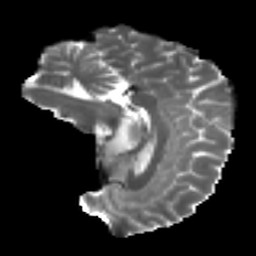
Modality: T2w
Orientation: sagittal
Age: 39
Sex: male
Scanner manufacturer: ge
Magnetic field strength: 3 T
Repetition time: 7.8 s
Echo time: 0.0608 s